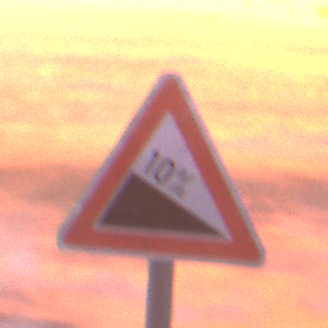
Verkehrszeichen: Gefaelle10
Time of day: SunriseSunset
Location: Outdoor (Urban)
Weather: PartlyCloudy
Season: NotSpecified
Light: Natural